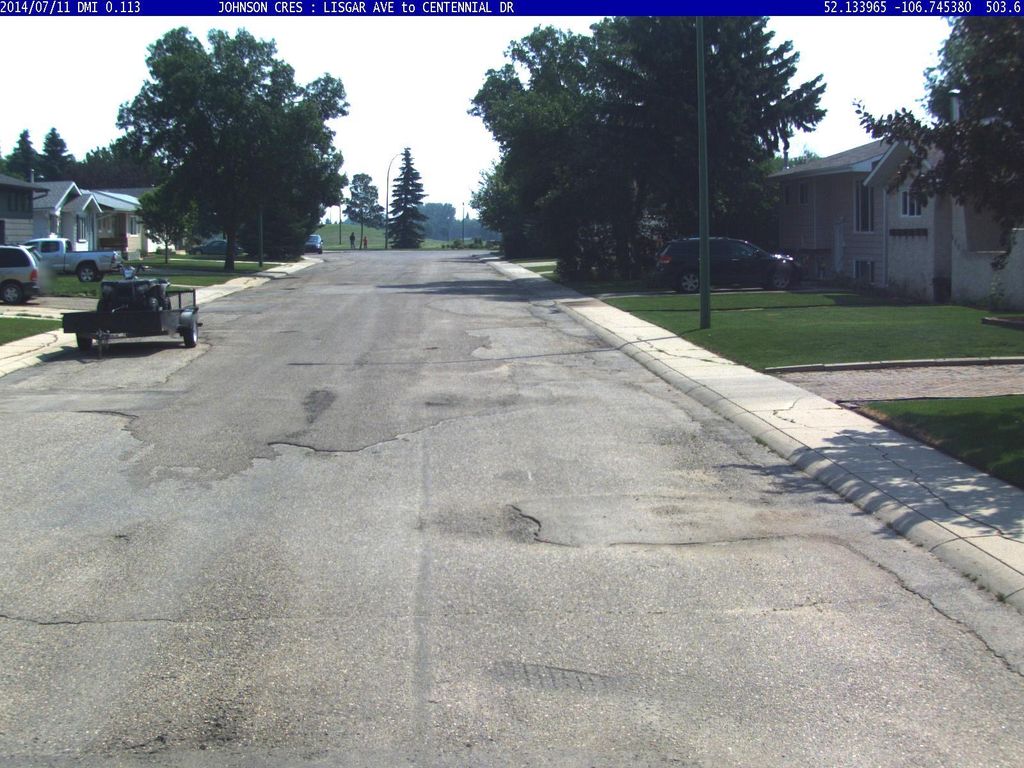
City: saskatoon